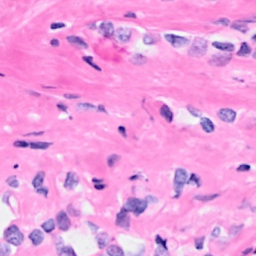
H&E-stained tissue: Breast